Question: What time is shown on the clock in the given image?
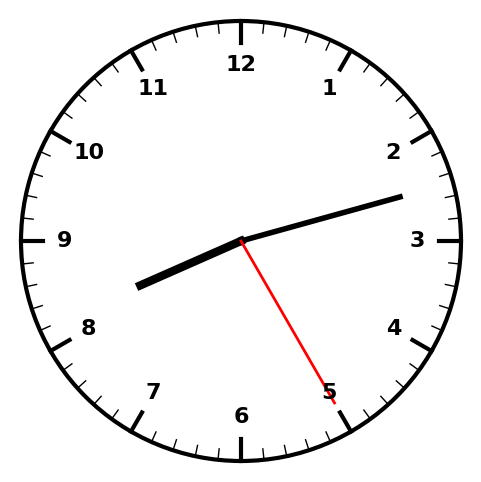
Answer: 08:12:25